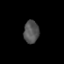
Tissue: prostate
Cell type: Myeloid cells
Senescence score: 0.3542
Nuclear area (px): 340
Mean DAPI intensity: 82.215